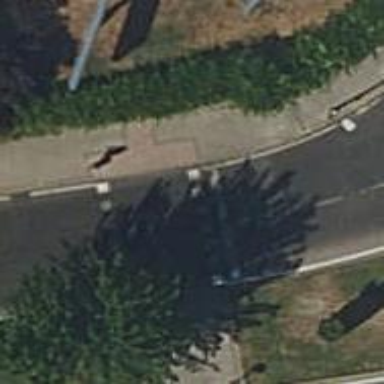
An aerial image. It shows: Kerb serving as barrier.